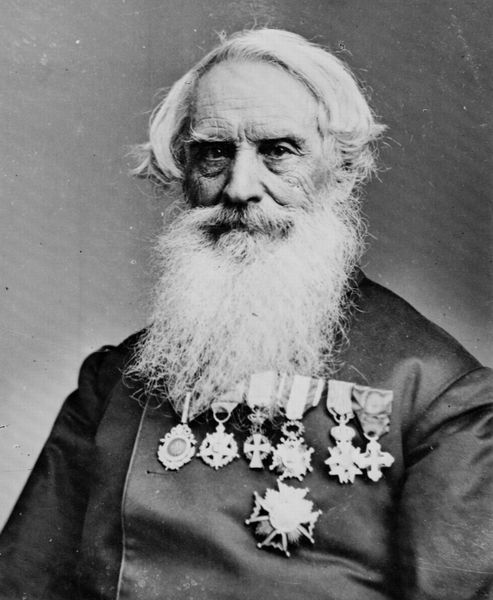
Titel: Samuel Finley Breese Morse
Künstler: Mathew B. Brady
Schlagwörter: military, portrait, man, black and white, beard, old man, medal, photograph, stars, civil war, general, medals, portret, white hair, solder, honor, honors